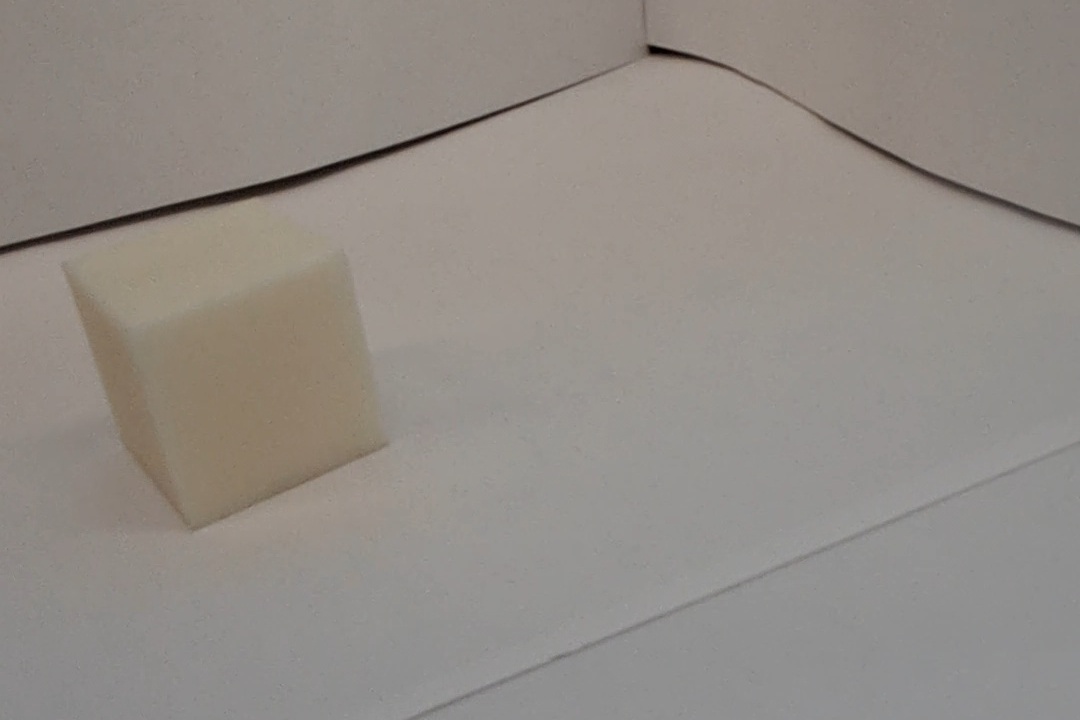
Label: Cuboid